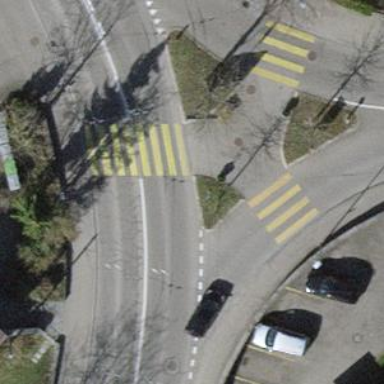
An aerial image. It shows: Traffic calming island.